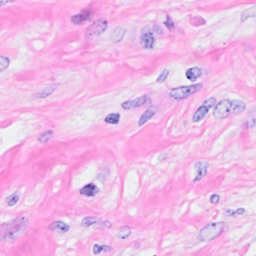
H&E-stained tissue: Breast